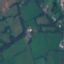
Label: Pasture